一年级 · 算术
树上原来有 16 只小鸟, 现在树上还有多少只小鸟?

飞走了 8 只。

答: 现在树上还有 (

) 只小鸟。
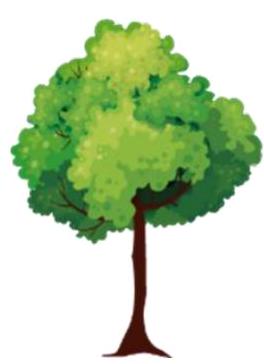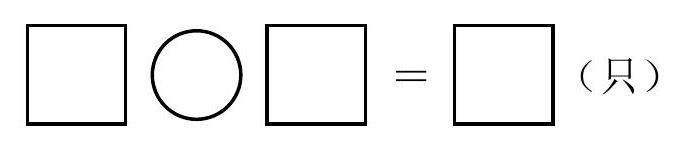
答案: 详解$16-8=8$ (只) 答: 现在树上还有 8 只小鸟。